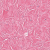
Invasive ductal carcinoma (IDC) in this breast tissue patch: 0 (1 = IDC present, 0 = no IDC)